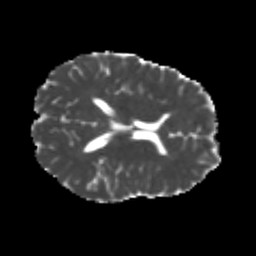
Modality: MD
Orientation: axial
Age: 21
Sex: male
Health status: healthy
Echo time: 0.074 s